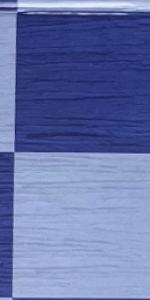
Label: Empty